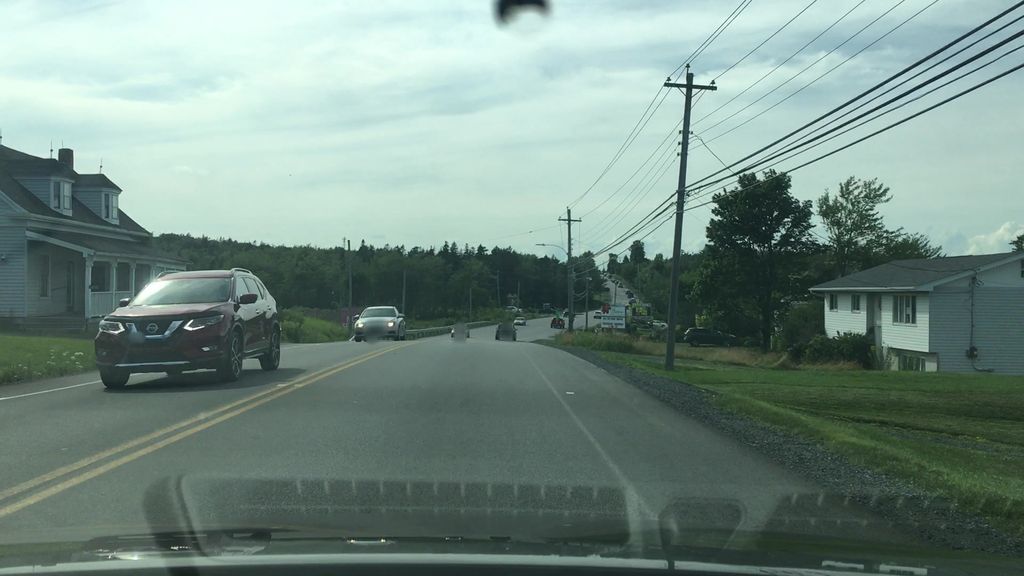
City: halifax